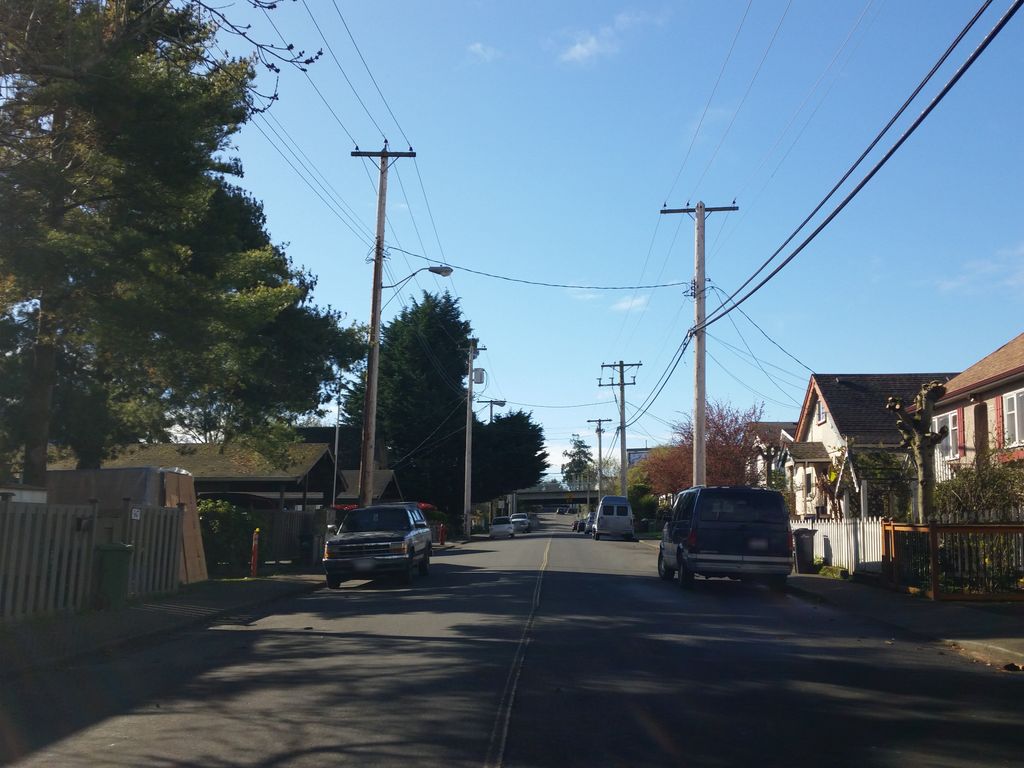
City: victoria